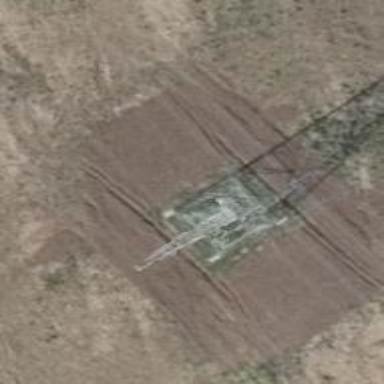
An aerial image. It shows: Power tower.